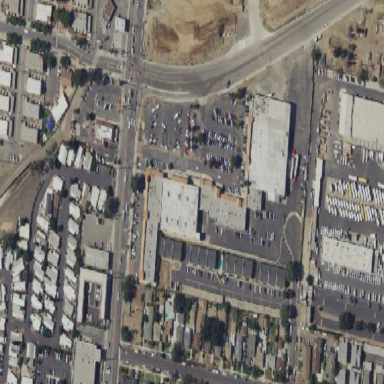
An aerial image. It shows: Retail area.